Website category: sports
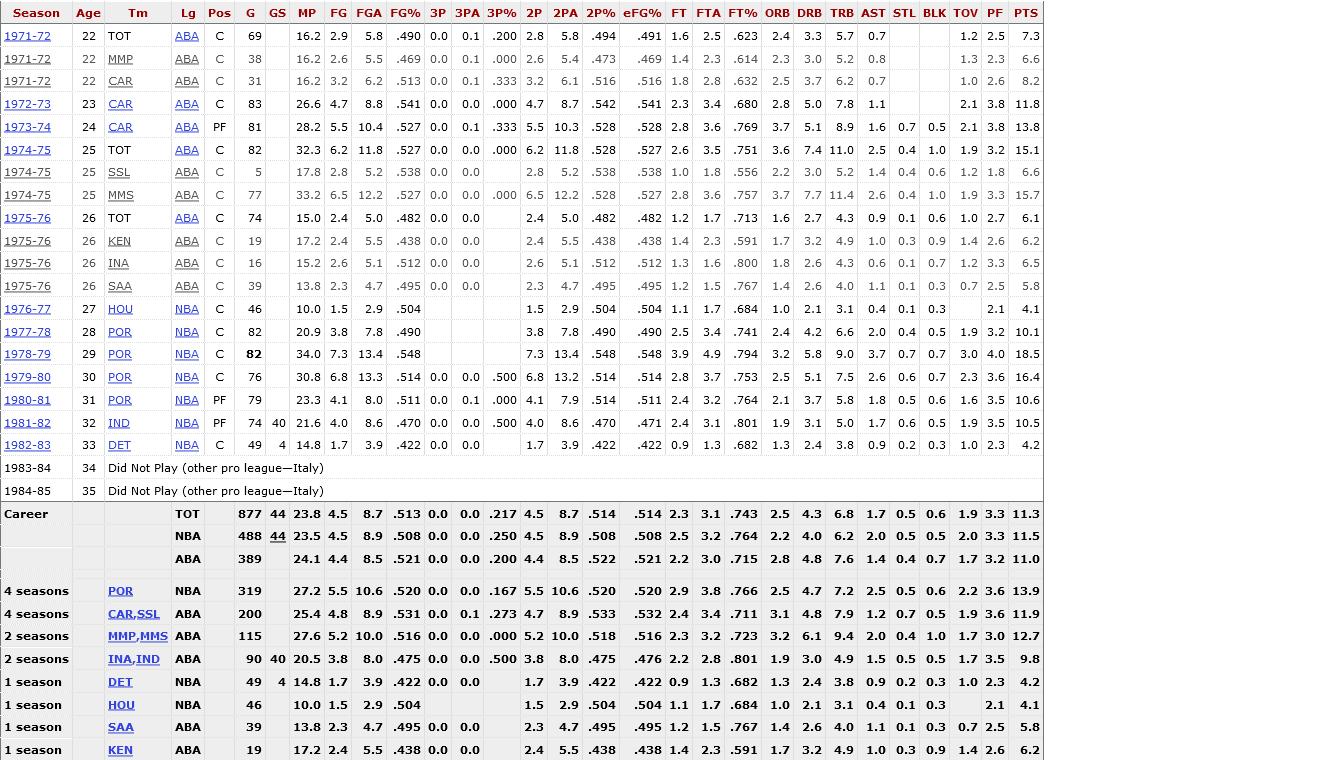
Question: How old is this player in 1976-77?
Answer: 27

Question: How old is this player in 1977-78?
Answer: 28

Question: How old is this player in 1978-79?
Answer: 29

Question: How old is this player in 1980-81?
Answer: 31

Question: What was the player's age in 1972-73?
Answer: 23

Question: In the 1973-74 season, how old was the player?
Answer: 24

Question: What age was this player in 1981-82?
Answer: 32

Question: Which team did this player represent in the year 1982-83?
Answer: DET

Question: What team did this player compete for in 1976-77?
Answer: HOU

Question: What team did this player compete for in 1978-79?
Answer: POR

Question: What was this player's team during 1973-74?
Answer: CAR

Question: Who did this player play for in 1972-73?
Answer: CAR

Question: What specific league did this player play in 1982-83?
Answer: NBA

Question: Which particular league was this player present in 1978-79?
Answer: NBA

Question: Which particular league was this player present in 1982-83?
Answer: NBA

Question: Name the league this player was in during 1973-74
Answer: ABA

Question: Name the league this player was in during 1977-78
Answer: NBA

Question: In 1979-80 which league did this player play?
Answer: NBA

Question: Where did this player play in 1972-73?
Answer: ABA

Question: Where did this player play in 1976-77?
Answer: NBA

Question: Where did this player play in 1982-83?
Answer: NBA

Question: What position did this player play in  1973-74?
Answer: PF

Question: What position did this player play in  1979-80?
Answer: C

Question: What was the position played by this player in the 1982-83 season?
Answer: C

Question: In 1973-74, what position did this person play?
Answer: PF

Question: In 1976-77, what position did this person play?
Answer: C

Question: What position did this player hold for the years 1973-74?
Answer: PF

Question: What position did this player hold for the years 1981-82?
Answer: PF

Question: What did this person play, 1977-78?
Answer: C

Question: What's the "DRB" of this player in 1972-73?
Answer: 5.0

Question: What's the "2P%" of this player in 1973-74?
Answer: .528

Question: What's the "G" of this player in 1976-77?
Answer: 46

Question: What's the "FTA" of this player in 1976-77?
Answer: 1.7

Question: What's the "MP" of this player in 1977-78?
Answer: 20.9

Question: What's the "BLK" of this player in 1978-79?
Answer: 0.7

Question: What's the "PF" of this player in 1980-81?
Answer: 3.5

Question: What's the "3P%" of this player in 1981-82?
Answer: .500

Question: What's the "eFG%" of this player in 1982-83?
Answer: .422

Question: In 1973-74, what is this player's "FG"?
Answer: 5.5

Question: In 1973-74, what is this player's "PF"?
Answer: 3.8

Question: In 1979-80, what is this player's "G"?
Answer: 76

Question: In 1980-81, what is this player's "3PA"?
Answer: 0.1

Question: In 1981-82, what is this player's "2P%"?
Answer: .470

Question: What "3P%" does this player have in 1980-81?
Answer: .000

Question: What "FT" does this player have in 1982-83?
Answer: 0.9

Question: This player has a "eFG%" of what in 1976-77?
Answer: .504

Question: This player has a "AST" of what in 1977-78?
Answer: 2.0

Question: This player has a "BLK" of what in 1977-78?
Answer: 0.5

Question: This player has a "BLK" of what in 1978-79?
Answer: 0.7

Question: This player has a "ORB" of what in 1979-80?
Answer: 2.5

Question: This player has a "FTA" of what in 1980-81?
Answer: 3.2

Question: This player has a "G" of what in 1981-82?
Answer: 74

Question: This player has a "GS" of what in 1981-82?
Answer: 40

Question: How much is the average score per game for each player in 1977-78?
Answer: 10.1

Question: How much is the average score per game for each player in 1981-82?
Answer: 10.5

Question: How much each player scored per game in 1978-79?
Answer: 18.5

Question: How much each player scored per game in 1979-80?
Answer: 16.4

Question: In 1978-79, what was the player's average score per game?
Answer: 18.5